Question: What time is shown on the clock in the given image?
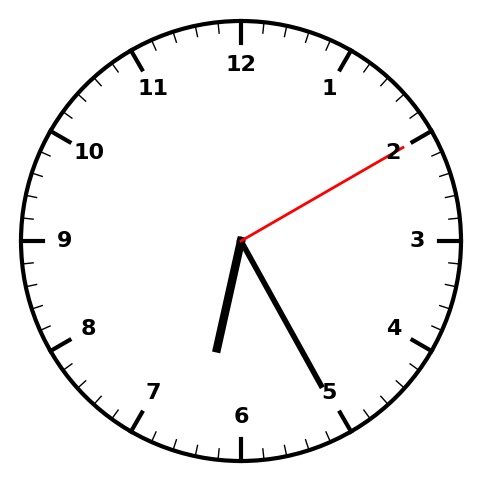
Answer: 06:25:10